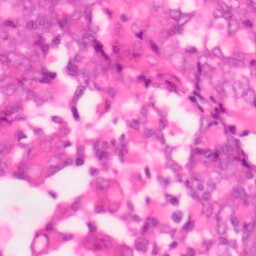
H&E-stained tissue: Colon